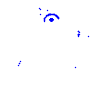
Particle: proton